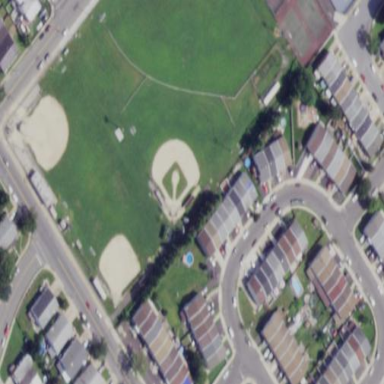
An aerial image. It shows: Baseball pitch for leisure land activities.